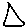
Label: triangle